Question: I have the following select:
'''
SELECT
COALESCE (opened.ano, closed.ano) AS ano,
COALESCE (opened.mes, closed.mes) AS mes,
COALESCE (opened.cnt, 0) AS opened_cases,
COALESCE (closed.cnt, 0) AS closed_cases
FROM
(
SELECT
YEAR (OPEN_DATE) AS ano,
MONTH (OPEN_DATE) AS mes,
COUNT (*) AS cnt
FROM
TABLE1,
TABLE2
WHERE
TABLE1.USERNAME = TABLE2.USERNAME
AND TABLE2.GROUP = 'SUPPORT'
GROUP BY
YEAR (OPEN_DATE),
MONTH (OPEN_DATE)
) opened
FULL OUTER JOIN (
SELECT
YEAR (CLOSE_DATE) AS ano,
MONTH (CLOSE_DATE) AS mes,
COUNT (*) AS cnt
FROM
TABLE1,
TABLE2
WHERE
TABLE1.USERNAME = TABLE2.USERNAME
AND TABLE2.GROUP = 'SUPPORT'
GROUP BY
YEAR (CLOSE_DATE),
MONTH (CLOSE_DATE)
) closed ON opened.ano = closed.ano
AND opened.mes = closed.mes
ORDER BY
COALESCE (opened.ano, closed.ano) ASC,
COALESCE (opened.mes, closed.mes) ASC;
'''
The result is:

The situation:
The first line with null values are lost because there is no null condition in the select.
Thanks
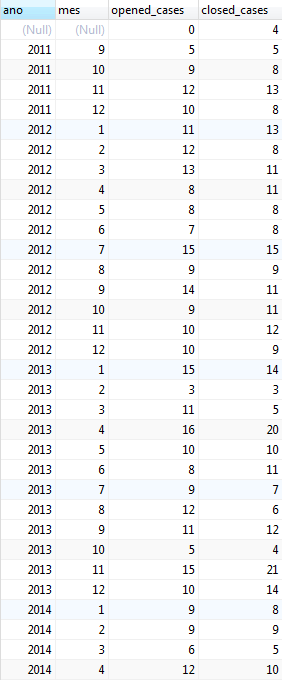
Answer: '''
select
coalesce(opened.ano, closed.ano) as ano,
coalesce(opened.mes, closed.mes) as mes,
coalesce(opened.cnt, 0) as opened_cases,
coalesce(closed.cnt, 0) as closed_cases
from
(
select
year(open_time) as ano,
month(open_time) as mes,
count(*) as cnt
from table1
where groupdesc = 'SUPPORT'
group by year(open_time), month(open_time)
) opened
full outer join
(
select
year(close_time) as ano,
month(close_time) as mes,
count(*) as cnt
from table1
where groupdesc = 'SUPPORT'
group by year(close_time), month(close_time)
) closed
on opened.ano = closed.ano and opened.mes = closed.mes
where closed.mes is not null
order by coalesce(opened.ano, closed.ano) desc, coalesce(opened.mes, closed.mes) desc;
'''
This is your SQL with an added WHERE clause.
Your comments seem to show that what you are looking for IS contained in this results set.
There are 10 Opened_cases and 8 closed_cases.